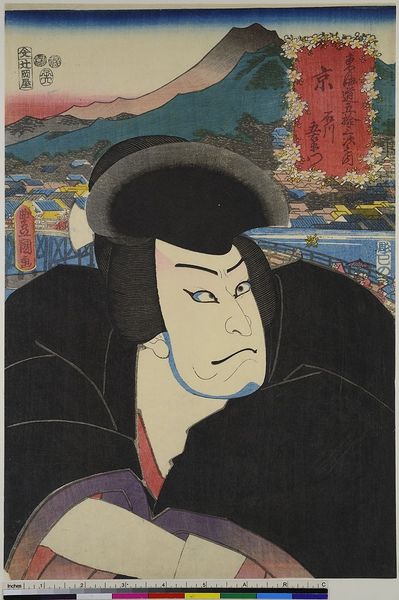
Titel: Kyoto: Der Schauspieler Nakamura Utaemon IV als Ishikawa Goemon, Blatt 30 aus der Serie: Die 53 Stationen des Tokaido
Künstler: Utagawa Kunisada
Standort: Hamburg
Institution: Museum für Kunst und Gewerbe Hamburg
Schlagwörter: blau, fluss, schwarz, straße, theater, ovales gesicht, holzschnitt, japan, berge, dorf, inschrift, grimmig, japanese, print, geländer, druckgraphik, druckgrafik, stich, zeit, schauspieler, farbholzschnitt, schauspielerin, tourismus, reisen, chinese, fernost, kabuki, edo, reproduktionen, e, druckerzeugnisse, discomfort, theateraufführung, ukiyo, breite schultern, cross eyes